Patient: sex M, age 45
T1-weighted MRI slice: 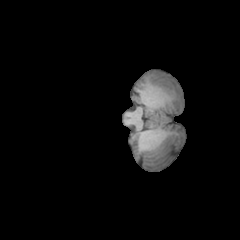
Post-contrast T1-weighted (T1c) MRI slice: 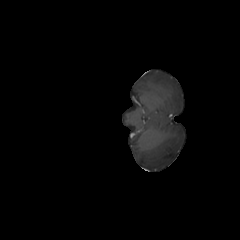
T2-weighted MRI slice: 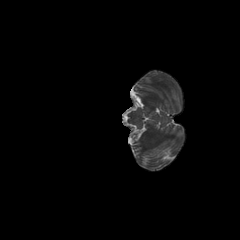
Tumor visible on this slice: no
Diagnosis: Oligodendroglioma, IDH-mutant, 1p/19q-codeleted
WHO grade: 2